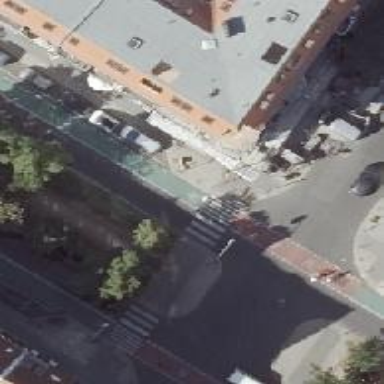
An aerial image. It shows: Marked zebra crossing.